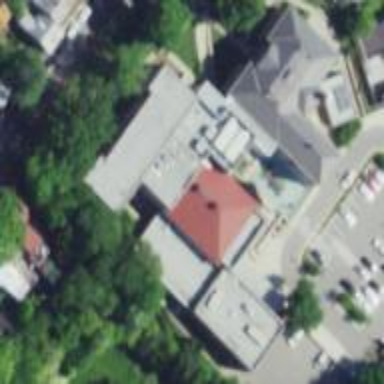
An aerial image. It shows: School building.